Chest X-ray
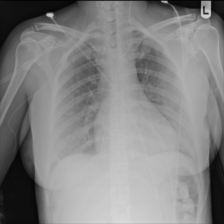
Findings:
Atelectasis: negative
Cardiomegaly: negative
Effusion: negative
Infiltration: negative
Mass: negative
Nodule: negative
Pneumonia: negative
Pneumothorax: negative
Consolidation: negative
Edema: negative
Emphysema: negative
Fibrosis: negative
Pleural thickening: negative
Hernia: negative